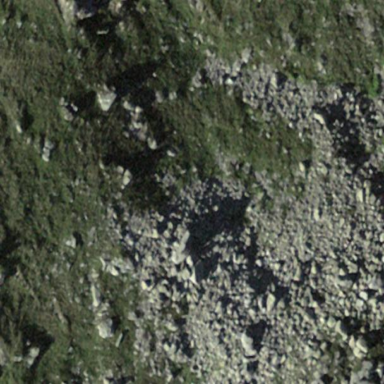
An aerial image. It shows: Natural scree.